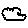
Label: cloud